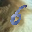
Label: 6